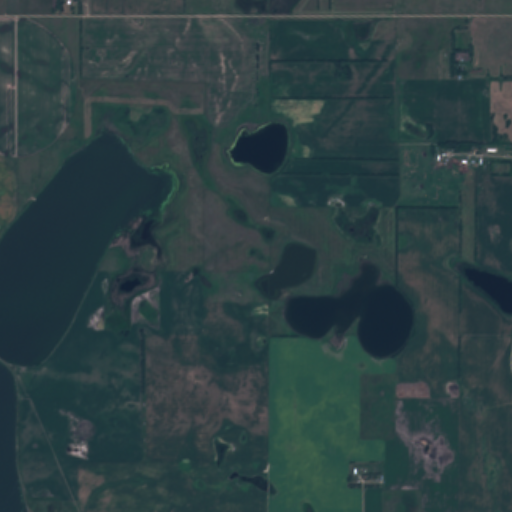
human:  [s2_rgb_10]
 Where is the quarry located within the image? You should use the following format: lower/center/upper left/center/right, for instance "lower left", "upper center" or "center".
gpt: The quarry is located in the upper left of the image.
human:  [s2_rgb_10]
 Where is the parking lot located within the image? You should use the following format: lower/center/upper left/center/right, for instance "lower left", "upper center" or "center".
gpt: There is no parking lot in the image.